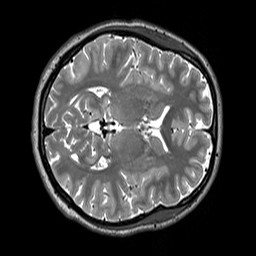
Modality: T2w
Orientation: axial
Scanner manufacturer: siemens
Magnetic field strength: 3 T
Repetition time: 3.2 s
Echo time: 0.406 s